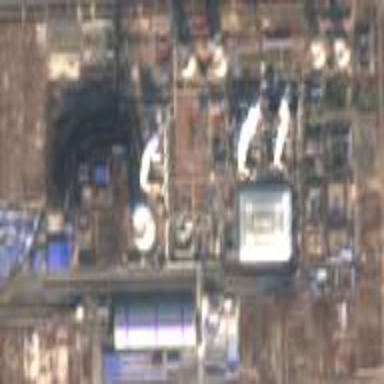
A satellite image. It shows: Industrial area featuring coal power plant that generates electricity.